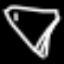
Label: diamond